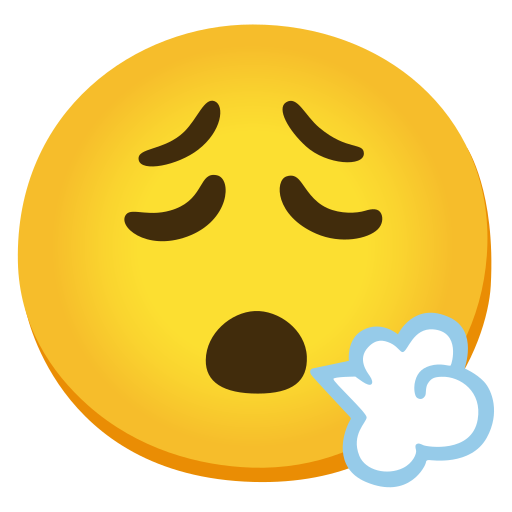
Emoji: 😮‍💨